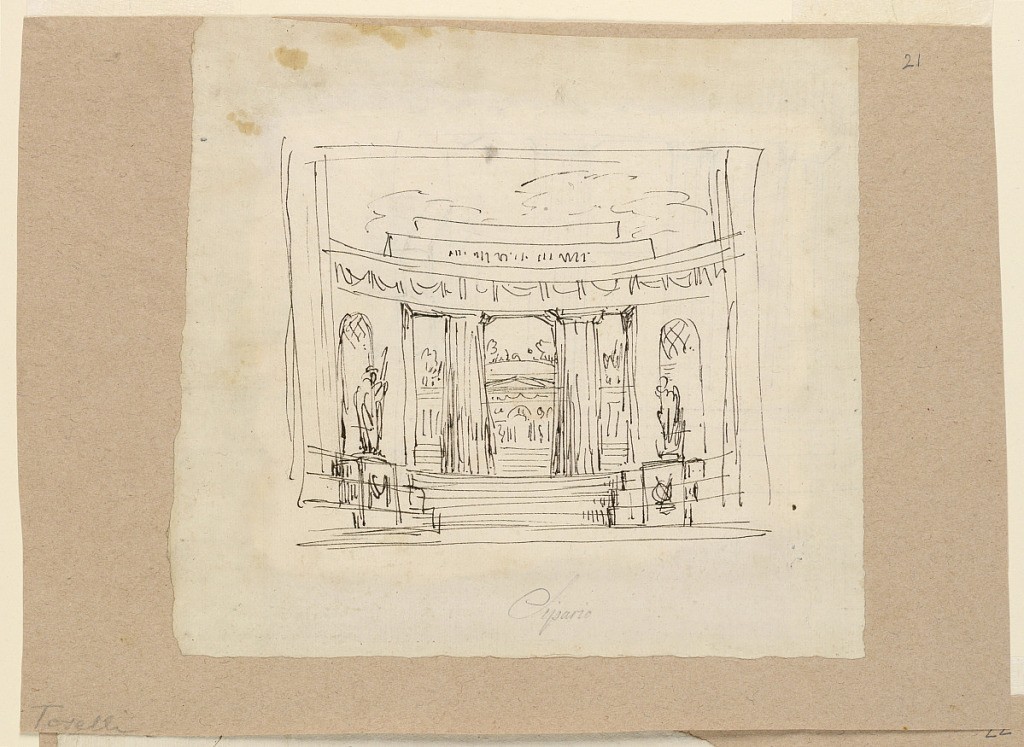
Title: Curtain Design, Curving Gateway Antique Architecture
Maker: Angelo Toselli, ca. 1765? – 1826
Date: early 19th century
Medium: Pen and brown ink on laid paper, laid down; verso: pen and brown ink
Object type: Drawing
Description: Horizontal rectangle. Stage design for curtain. Triumphal arch on stairs, buildings behind. Verso: architectural study.